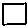
Label: square